Question: Patchwork does not collect guides with code in <URL>... the reprex code is following:
Does anyone know what is causing the issue here, please?
'''
library(ggplot2)
#> Warning: package 'ggplot2' was built under R version 4.0.5
library(patchwork)
p1a <- ggplot(mtcars) +
geom_point(aes(mpg, disp, colour = mpg, size = wt)) +
ggtitle('Plot 1a')
p2 <- ggplot(mtcars) +
geom_boxplot(aes(gear, disp, group = gear)) +
ggtitle('Plot 2')
p3 <- ggplot(mtcars) +
geom_point(aes(hp, wt, colour = mpg)) +
ggtitle('Plot 3')
p1a | (p2 / p3) + plot_layout(guides = 'collect')
'''

<URL>
<URL> - patchwork is updated
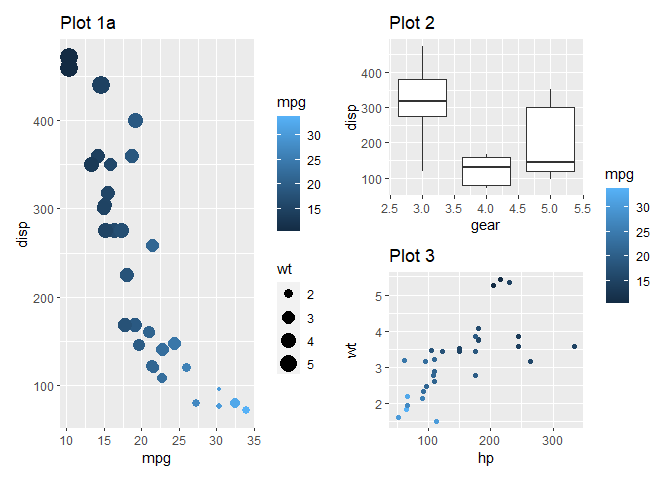
Answer: '''
(p1a | (p2 / p3)) + plot_layout(guides = 'collect')
'''
<URL>
Without the parentheses, the plot_layout() will only relate to the immediately preceding term, '(p2 / p3)'. From the documentation for 'plot_layout()':
> If you are nesting grids, the layout is scoped to the current nesting
level.
I think in this case "the current nesting level" will be the most recent term.